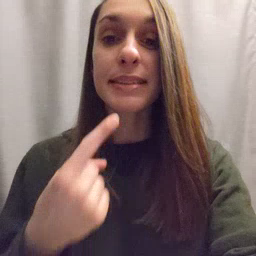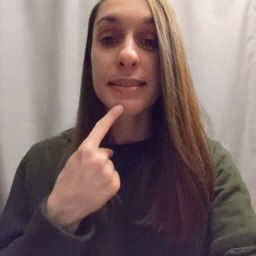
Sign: say